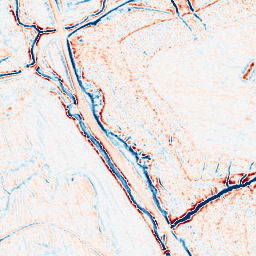
Category: edge_preserving
Decomposition family: bilateral
Decomposition parameters: d: 9
sigma_color: 150
sigma_space: 150
Upsampling method: sinc_hamming
Upsampling parameters: scale: 2
kernel_size: 4
Upsampling scale: 2